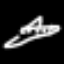
Label: airplane